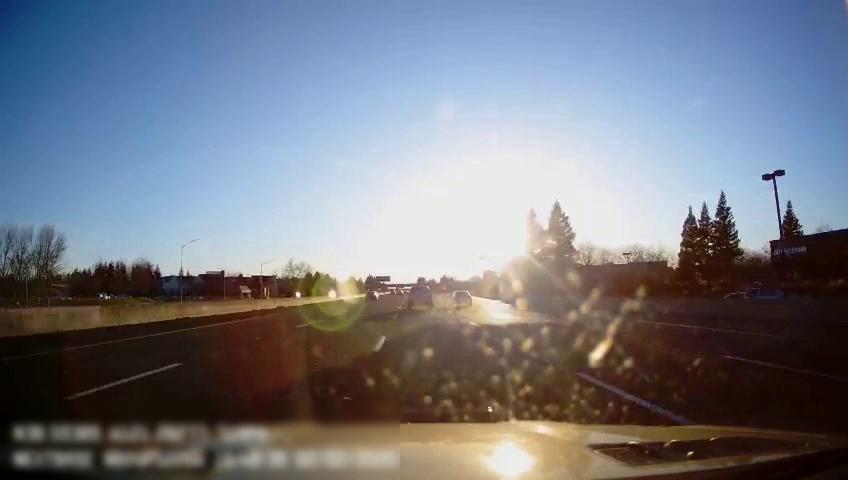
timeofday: Day
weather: Sunny
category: Drivable Space
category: Vehicles | Car
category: Vehicles | Truck
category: Vehicles | Car
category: Vehicles | Car
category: Lanes | Alternate Lane
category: Lanes | Alternate Lane
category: Lanes | Current Lane
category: Lanes | Current Lane
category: Lanes | Alternate Lane
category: Lanes | Alternate Lane
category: Traffic | Signs
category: Traffic | Signs